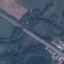
Land use / land cover: Highway